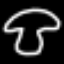
Label: mushroom